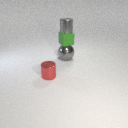
small gray metal cylinder above large gray metal sphere